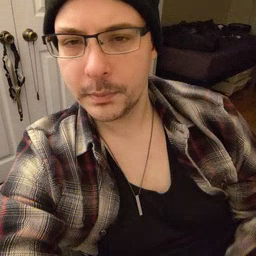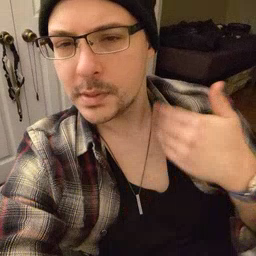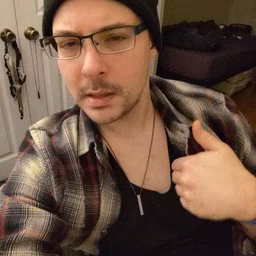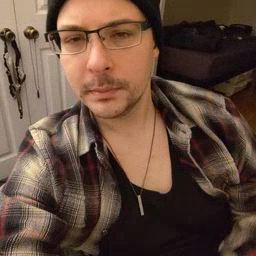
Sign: beside